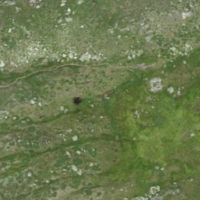
EUNIS habitat code: 26
Species observed at this site:
Vaccinium uliginosum